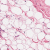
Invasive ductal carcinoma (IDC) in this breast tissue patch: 0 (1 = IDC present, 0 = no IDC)